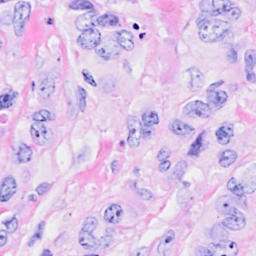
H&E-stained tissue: Breast